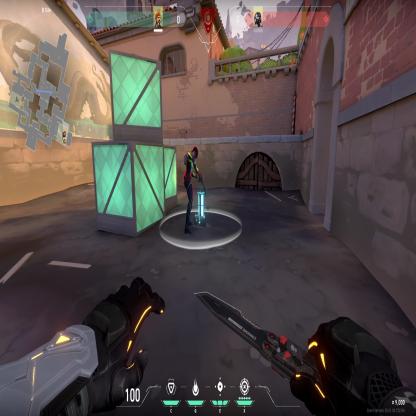
Label: enemy ; planted spike